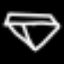
Label: diamond